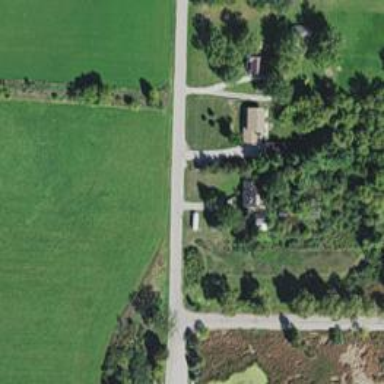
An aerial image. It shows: Driveway.